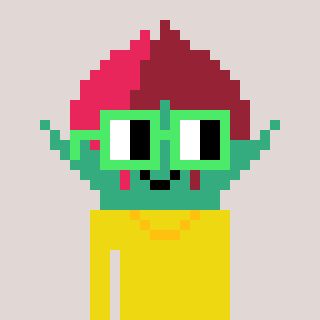
a pixel art character with square light green glasses, a rosebud-shaped head and a yellow-colored body on a warm background